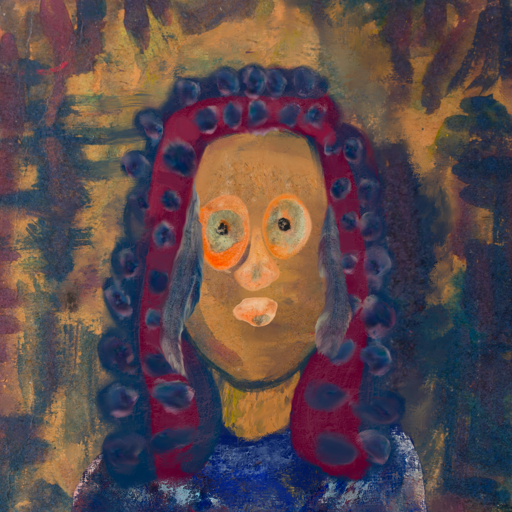
Background: InTheSun, Head And Neck Front: In_The_Sun, Face Front: Childish, Bust: Irani, Hair Front: Hill_Girl, Head Accessory: Blank, Second Necklace: Blank, Necklace: Blank, Baby: Blank